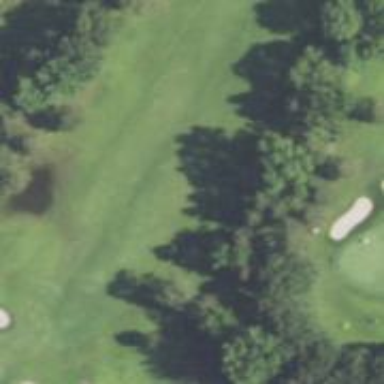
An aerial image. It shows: View of golf hole.